Question: I have a numpy array of numbers (floats).
'''
import numpy as np
import matplotlib.pyplot as plt
import matplotlib.mlab as mlab
mean=np.mean(array1)
sigma=np.std(array1)
plt.plot(array1,mlab.normpdf(array1,mean,sigma))
plt.show()
'''
What I get is the following:
Is there a way to smoothen out the distribution?
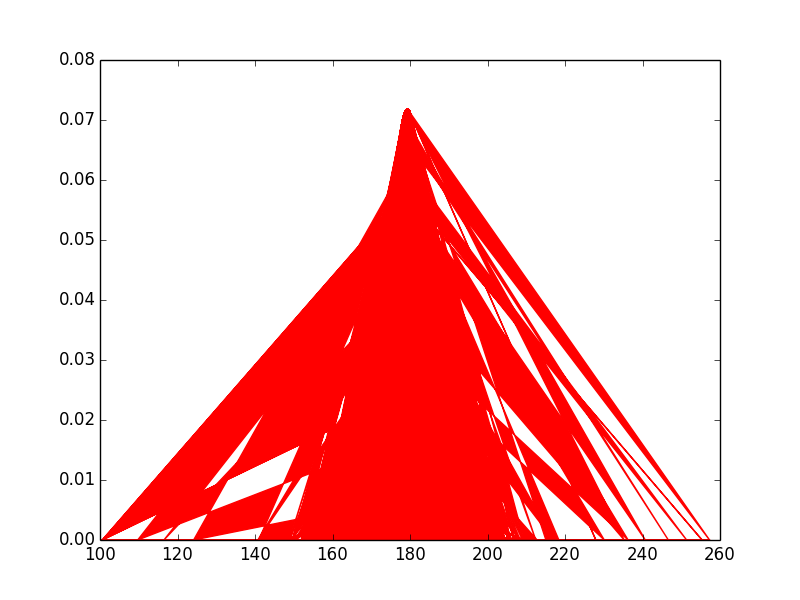
Answer: I tried to reproduce your array with the following code. 'a' is your array.
'''
import matplotlib.pyplot as plt
import numpy as np
import matplotlib.mlab as mlab
a = np.random.randn(500)*5
plt.plot(a, mlab.normpdf(a, np.mean(a), np.std(a)))
plt.show()
'''
Which leads to this abomination:

One solution is to just sort the data array. 'n' is the normal probability density function based on 'a'. 'np.argsort' returns the indices of 'a' with which you can sort 'a' and 'n'.
'''
n = mlab.normpdf(a, np.mean(a), np.std(a))
ind = np.argsort(a)
a = a[ind]
n = n[ind]
plt.plot(a,n)
plt.show()
'''

This is - of course - not <URL> in the real sense. But I think this may solve your problem. You also could just do a plot with markers instead of lines:
'''
plt.plot(a, mlab.normpdf(a, np.mean(a), np.std(a)), 'o')
'''
which also will result in a more 'practical' plot.